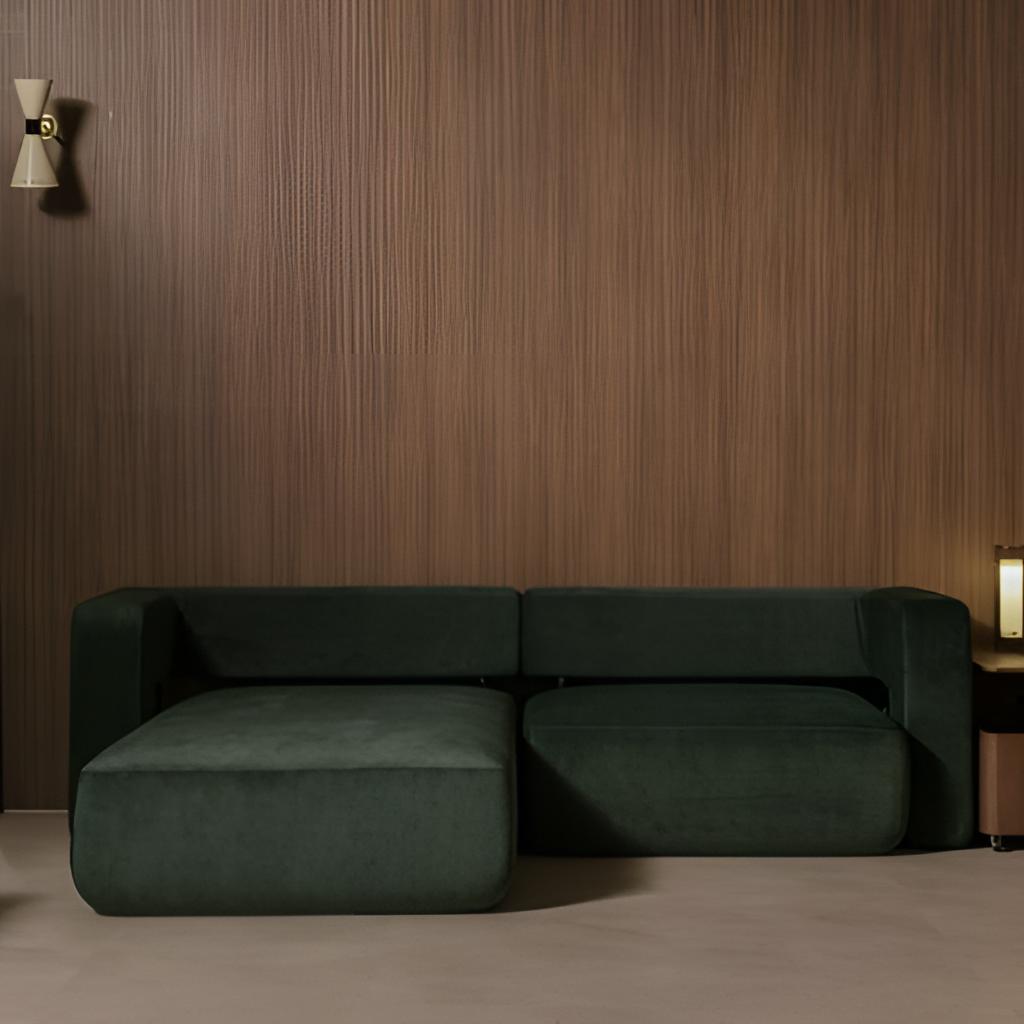
green velvet sectional sofa, living room, modern, tile flooring, with solid pattern, wood wallpaper, with vertical striped pattern